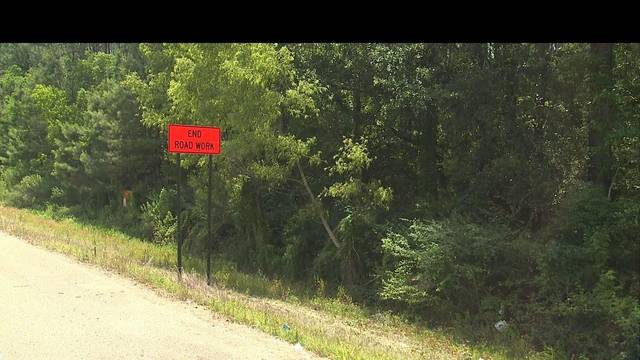
Region: United States
Coordinates: 30.269, -89.75